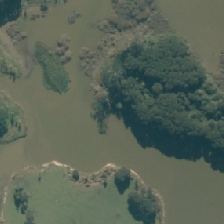
Land cover: lake_pond